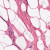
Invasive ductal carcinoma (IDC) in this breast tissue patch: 0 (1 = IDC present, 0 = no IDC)